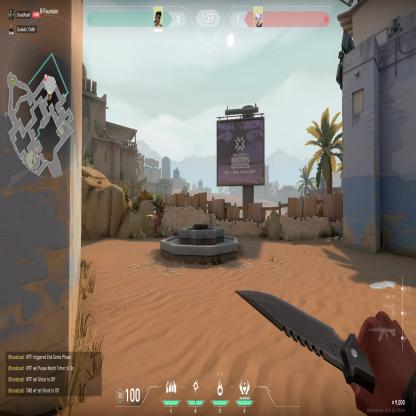
Label: enemy